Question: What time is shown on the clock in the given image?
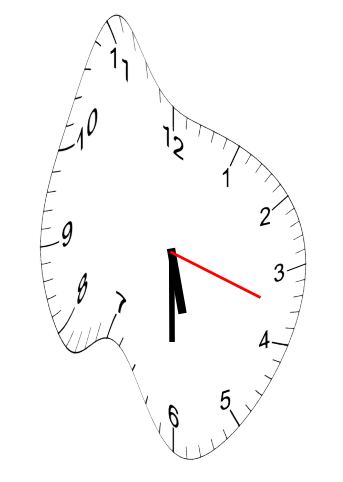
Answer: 05:30:18